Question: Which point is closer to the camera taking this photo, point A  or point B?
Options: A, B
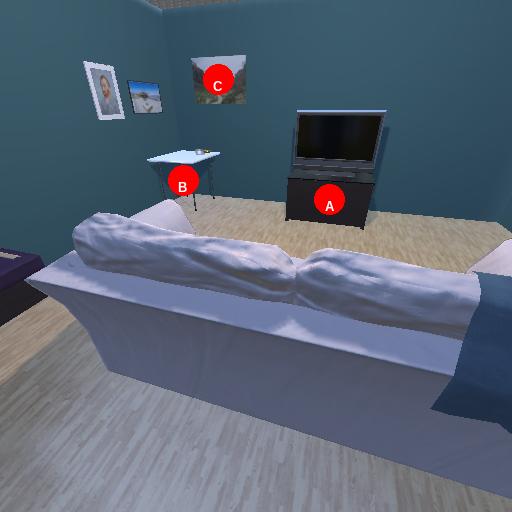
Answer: A